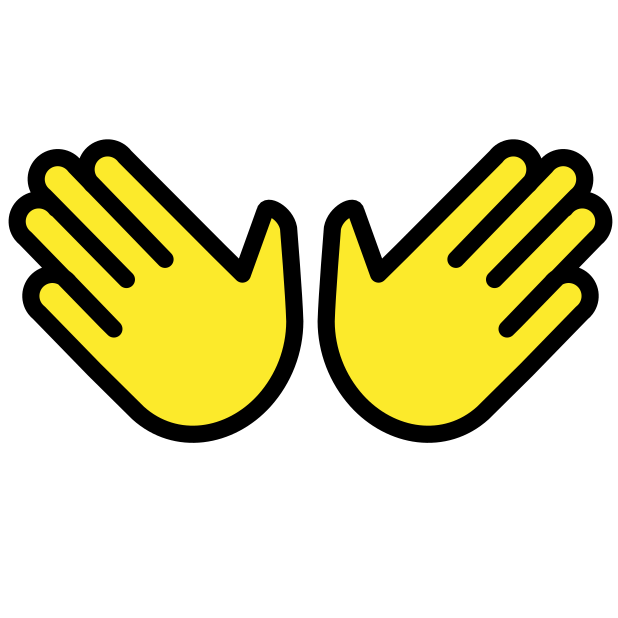
open hands